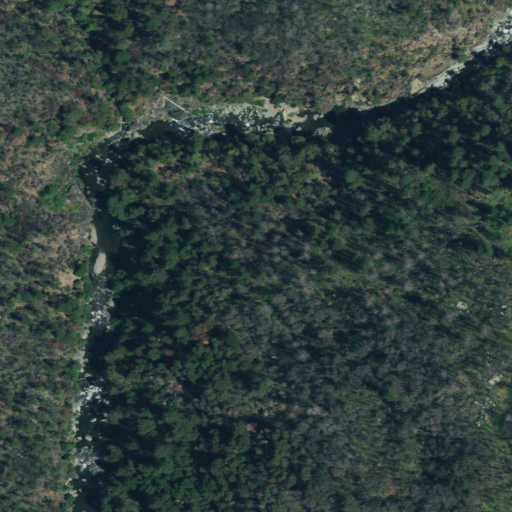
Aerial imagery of bar in California named Beansoup Bar containing shrub and evergreen forest